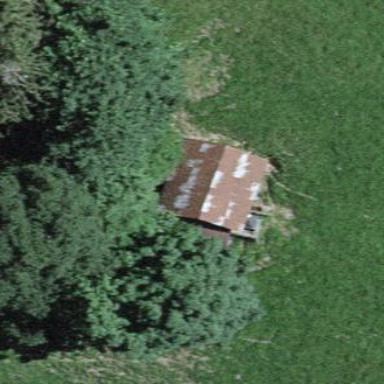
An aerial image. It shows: Barn.